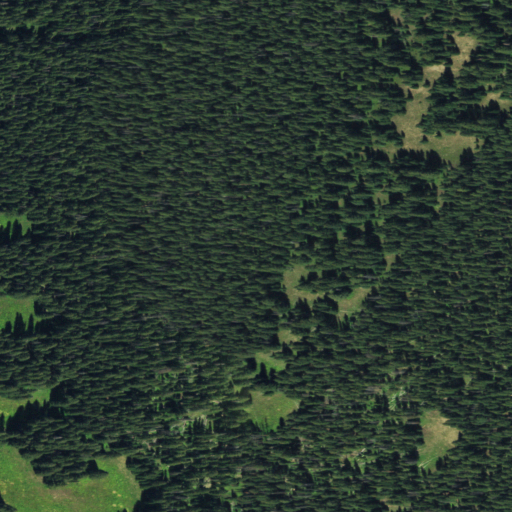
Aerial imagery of ridge(s) in Colorado named Willow Ridge containing evergreen forest and deciduous forest